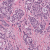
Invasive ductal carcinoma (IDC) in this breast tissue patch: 1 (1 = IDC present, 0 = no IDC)